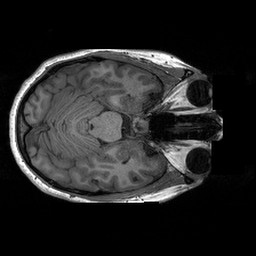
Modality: T1w
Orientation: axial
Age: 29
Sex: female
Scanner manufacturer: siemens
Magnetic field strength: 3 T
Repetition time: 2.3 s
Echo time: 0.00233 s